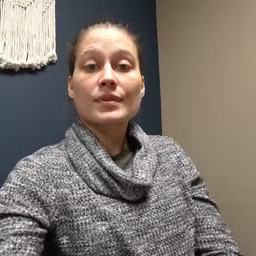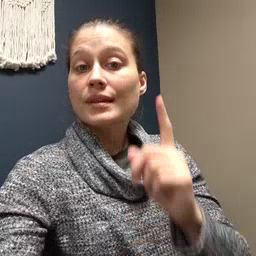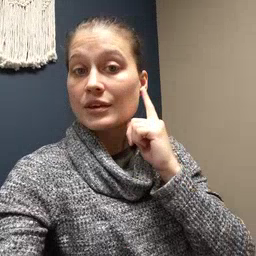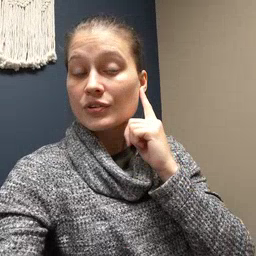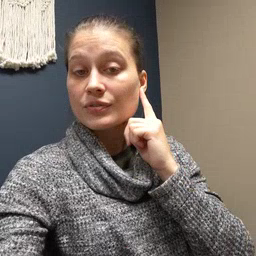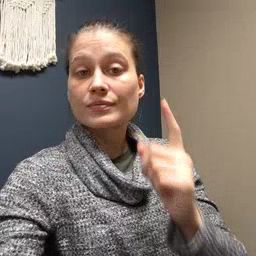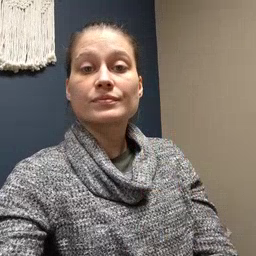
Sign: ear